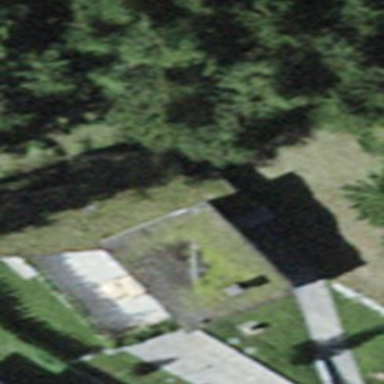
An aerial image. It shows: Building with flat roof.